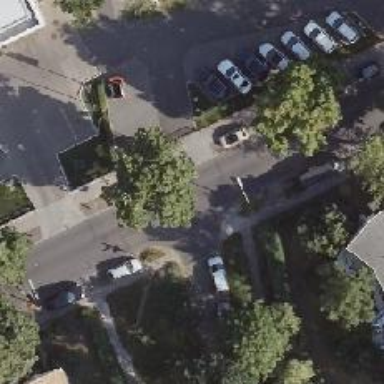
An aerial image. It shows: Tertiary road with asphalt surface. There are parallel parking lanes on both sides of the road with sidewalks.